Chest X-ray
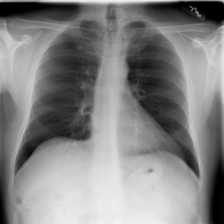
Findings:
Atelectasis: negative
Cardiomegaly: negative
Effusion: negative
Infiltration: positive
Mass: negative
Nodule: negative
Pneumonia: negative
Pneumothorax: negative
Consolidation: negative
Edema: negative
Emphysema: negative
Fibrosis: negative
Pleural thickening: negative
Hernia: negative